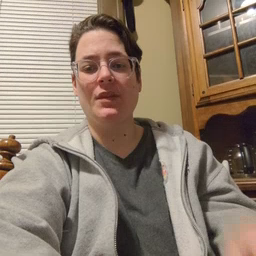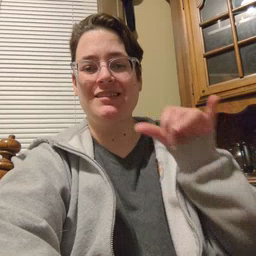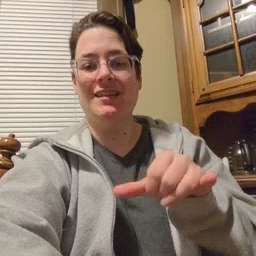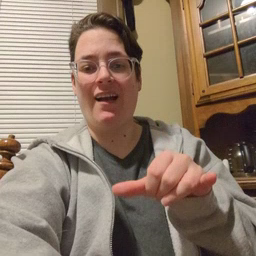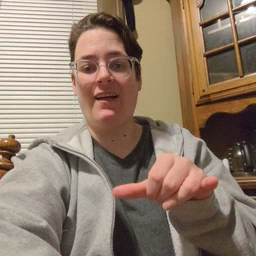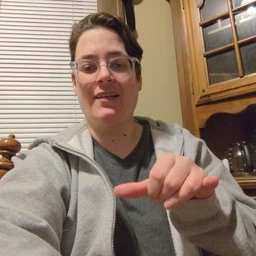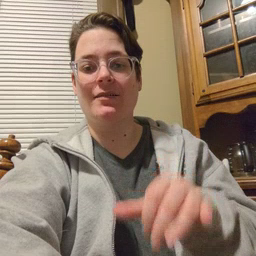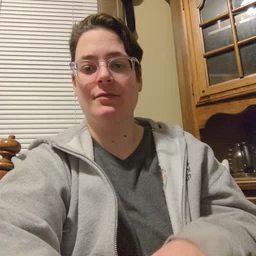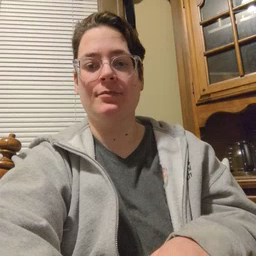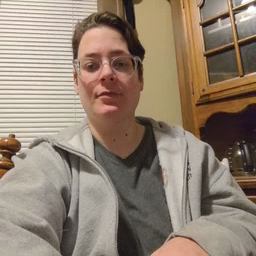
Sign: stay